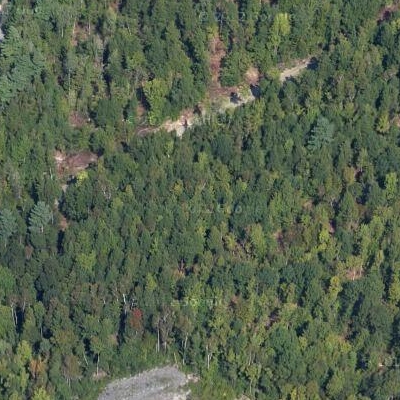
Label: eForest